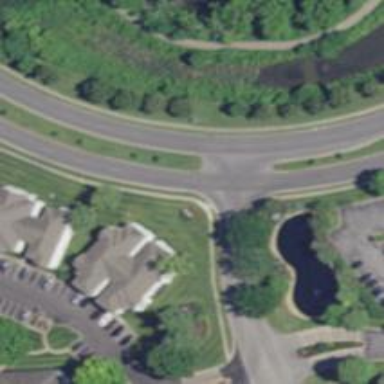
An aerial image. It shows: Tertiary road with asphalt surface.